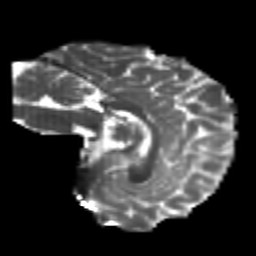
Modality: T2w
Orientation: sagittal
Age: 23
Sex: male
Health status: healthy
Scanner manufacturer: philips
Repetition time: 7.475 s
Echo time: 0.08753 s